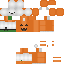
A female skeleton skin with medium skin, wearing white bald dressed in a orange hoodie and black pants, featuring a closed mouth.